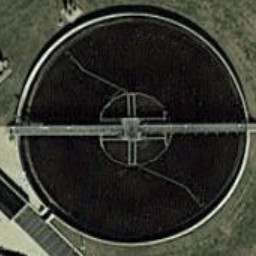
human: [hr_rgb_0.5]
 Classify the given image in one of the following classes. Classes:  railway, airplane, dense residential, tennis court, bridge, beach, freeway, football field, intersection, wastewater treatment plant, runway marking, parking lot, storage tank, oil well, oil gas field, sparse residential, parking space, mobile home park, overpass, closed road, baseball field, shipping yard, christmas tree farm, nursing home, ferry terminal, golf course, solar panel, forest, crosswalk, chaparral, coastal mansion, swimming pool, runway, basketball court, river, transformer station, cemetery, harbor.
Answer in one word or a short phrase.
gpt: wastewater treatment plant